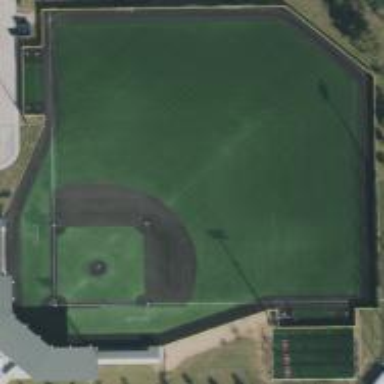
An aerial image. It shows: Baseball pitch for leisure land.